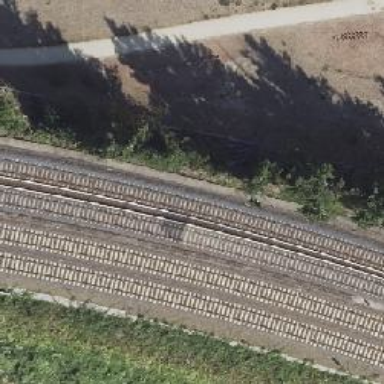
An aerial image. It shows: Railway signal.